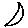
Label: moon